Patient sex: F
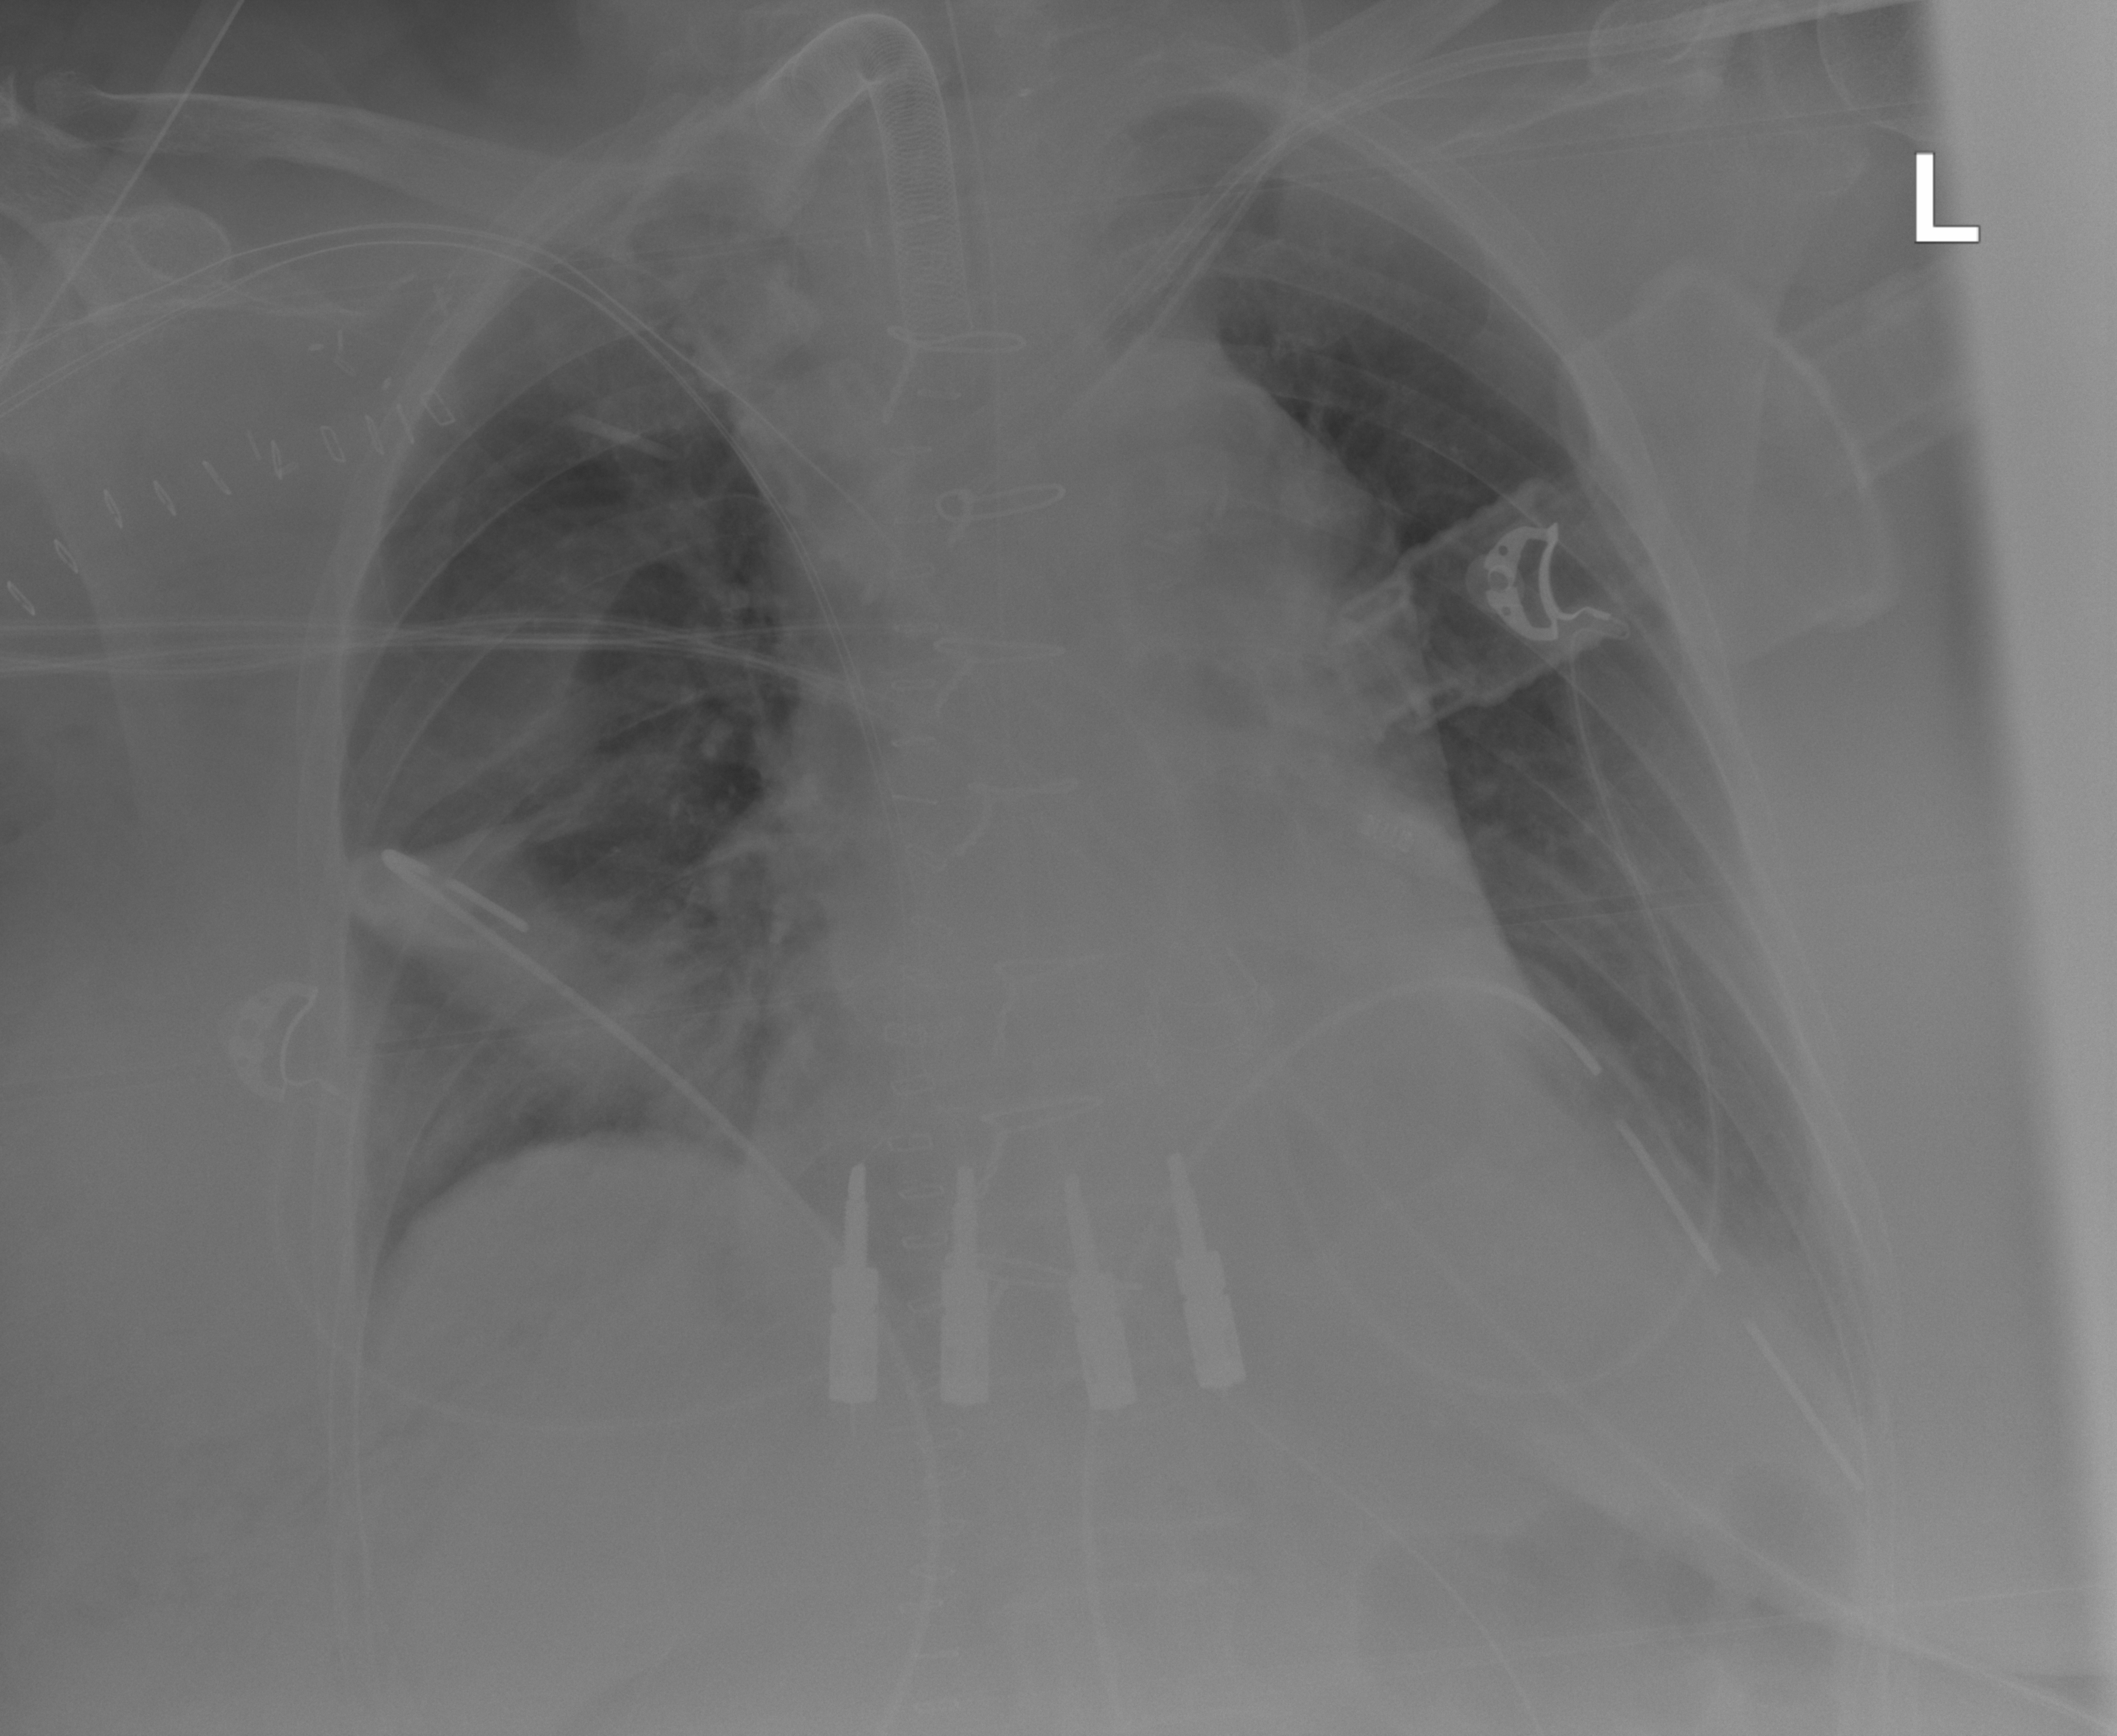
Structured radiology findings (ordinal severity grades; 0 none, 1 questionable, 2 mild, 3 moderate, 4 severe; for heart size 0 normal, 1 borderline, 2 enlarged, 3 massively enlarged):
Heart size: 2
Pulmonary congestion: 0
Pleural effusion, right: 0
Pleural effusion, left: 2
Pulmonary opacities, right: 2
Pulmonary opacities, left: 0
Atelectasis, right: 2
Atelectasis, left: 2